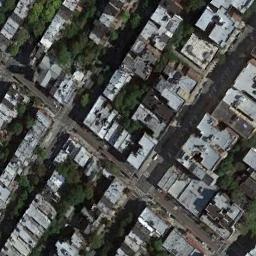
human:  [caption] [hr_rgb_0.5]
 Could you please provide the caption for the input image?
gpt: The roofs of the houses are all red .

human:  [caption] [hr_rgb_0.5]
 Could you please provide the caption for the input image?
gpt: The dense residential is next to the road and some trees .

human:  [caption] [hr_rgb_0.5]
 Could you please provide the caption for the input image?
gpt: There are many roads and neatly arranged houses and trees in densely populated areas .

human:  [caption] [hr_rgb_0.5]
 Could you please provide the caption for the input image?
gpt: A dense residential area has lots of trees and houses of the same style while some roads go through the residential area .

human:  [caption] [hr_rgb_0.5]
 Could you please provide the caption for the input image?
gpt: There are many light-blue buildings on dense residential area .